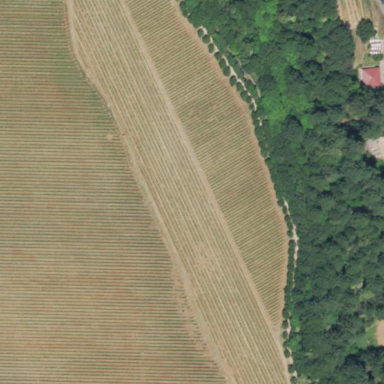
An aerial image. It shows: Vineyard growing wine grapes.